Question: I am trying to create the options icon like the twitter bootstrap icon on top right when screen is reduced to @media(mobile~) width. I did a bit of reverse engineering and was able to recreate the icon on Chrome and Safari. However it looks a little different in Firefox and drastically different in IE8.

Looking for help to fix this.
Html:
'''
<html>
<head>
<link rel="stylesheet" type="text/css" href="optionspanel.css" />
</head>
<body>
<ul id="nav">
<li>
<button type="button" class="fw-opt-panel">
<span class="icon-bar"></span>
<span class="icon-bar"></span>
<span class="icon-bar"></span>
</button>
<a id="optionsicon" href="#" class="selected"></a>
<ul>
<li><a href="#">Item 01</a></li>
<li><a href="#" class="selected">Item 02</a></li>
<li><a href="#">Item 03</a></li>
</ul>
<div class="clear"></div>
</li>
</ul>
<div class="clear"></div>
</body>
</html>
'''
CSS:
'''
.fw-opt-panel {
background-color: rgb(14, 14, 14);
background-image: -webkit-linear-gradient(top, rgb(21, 21, 21), rgb(4, 4, 4));
border-bottom-color: rgba(0, 0, 0, 0.247059);
border-radius: 4px;
border-style: solid;
border-color: rgba(0, 0, 0, <PHONE>);
border-width: 1px;
border-top-width: 1px;
box-shadow: rgba(255, 255, 255, <PHONE>) 0px 1px 0px 0px inset, rgba(255, 255, 255, <PHONE>) 0px 1px 0px 0px;
cursor: pointer;
float: right;
padding: 7px;
}
.icon-bar {
background-color: rgb(245, 245, 245);
border-radius: 1px;
cursor: pointer;
display: block;
height: 2px;
margin-top: 3px;
width: 18px;
}
'''
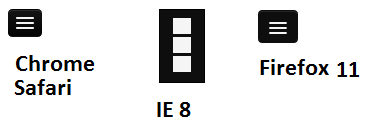
Answer: An alternative is to use the <URL>.